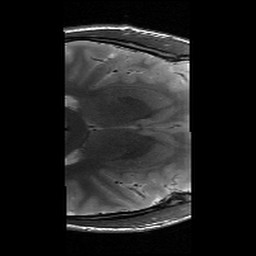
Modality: T2w
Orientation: axial
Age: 24
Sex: male
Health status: healthy
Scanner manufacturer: siemens
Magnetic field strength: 3 T
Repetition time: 6 s
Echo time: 0.064 s